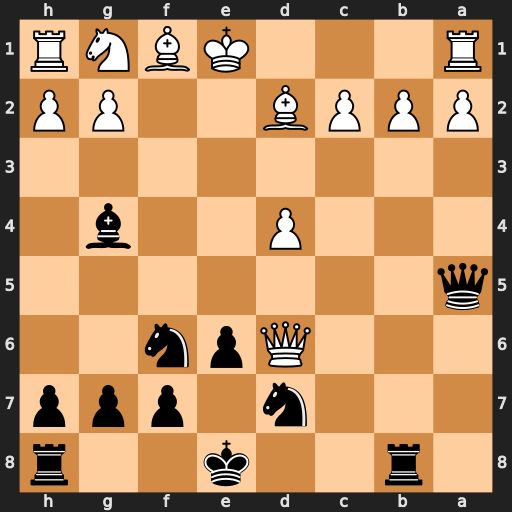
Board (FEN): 1r2k2r/3n1ppp/3Qpn2/q7/3P2b1/8/PPPB2PP/R3KBNR
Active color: b
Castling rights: KQk
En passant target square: -
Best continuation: Qxd2+ Kxd2 Ne4+ Kc1 Nxd6